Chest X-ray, AP view. Patient: 61 years old, sex F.
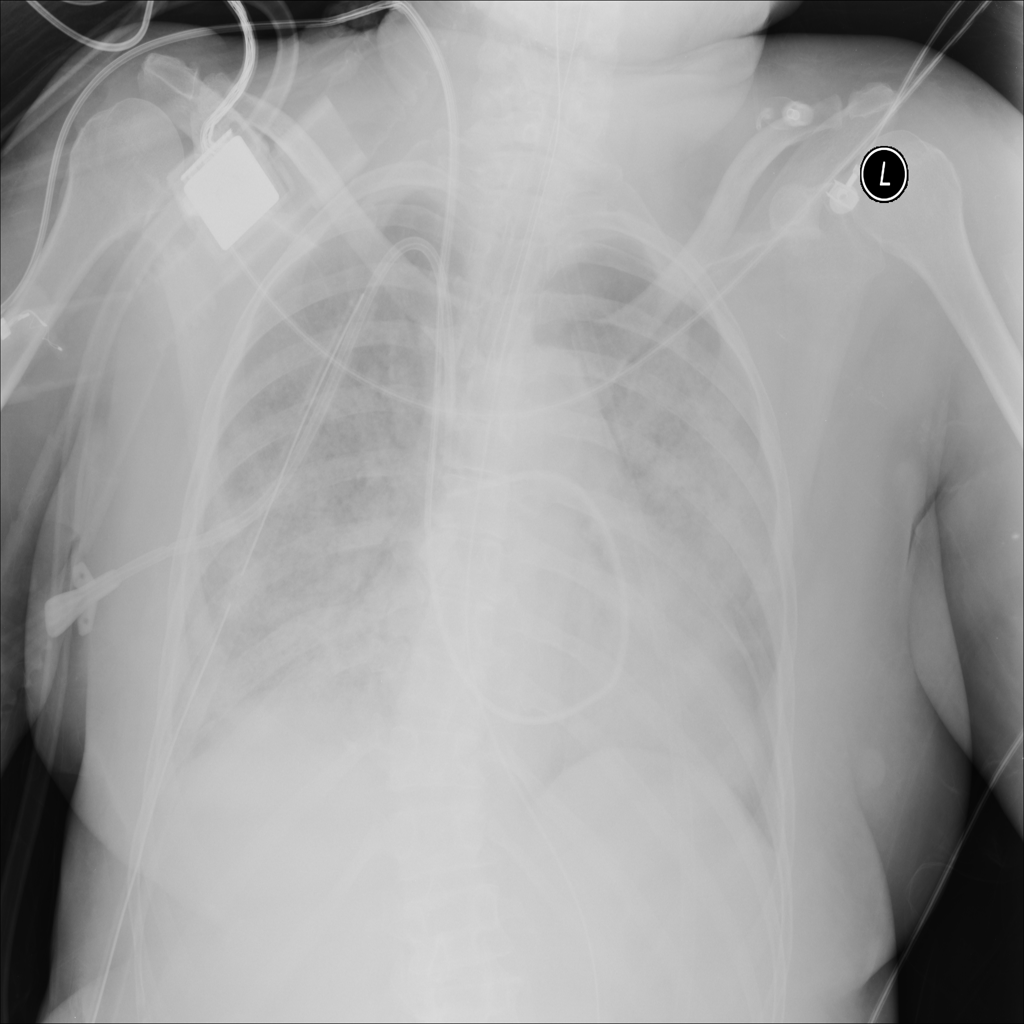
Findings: Infiltration